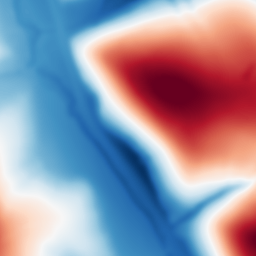
Category: multiscale
Decomposition family: dog
Decomposition parameters: sigma_low: 3
sigma_high: 100
Upsampling method: quartic
Upsampling parameters: scale: 2
Upsampling scale: 2